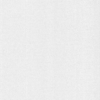
Label: dusty